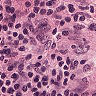
Metastatic tissue present: no